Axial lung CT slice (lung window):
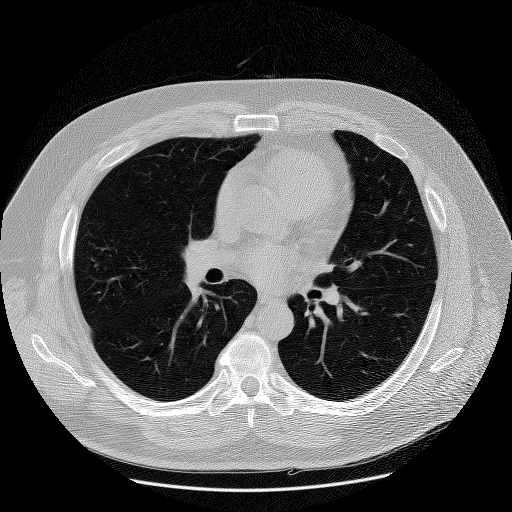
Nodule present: no